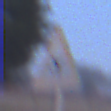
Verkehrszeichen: FlugbetriebLinks
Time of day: SunriseSunset
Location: Outdoor (Nature)
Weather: Clear
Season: NotSpecified
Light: Natural